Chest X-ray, PA view. Patient: 22 years old, sex M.
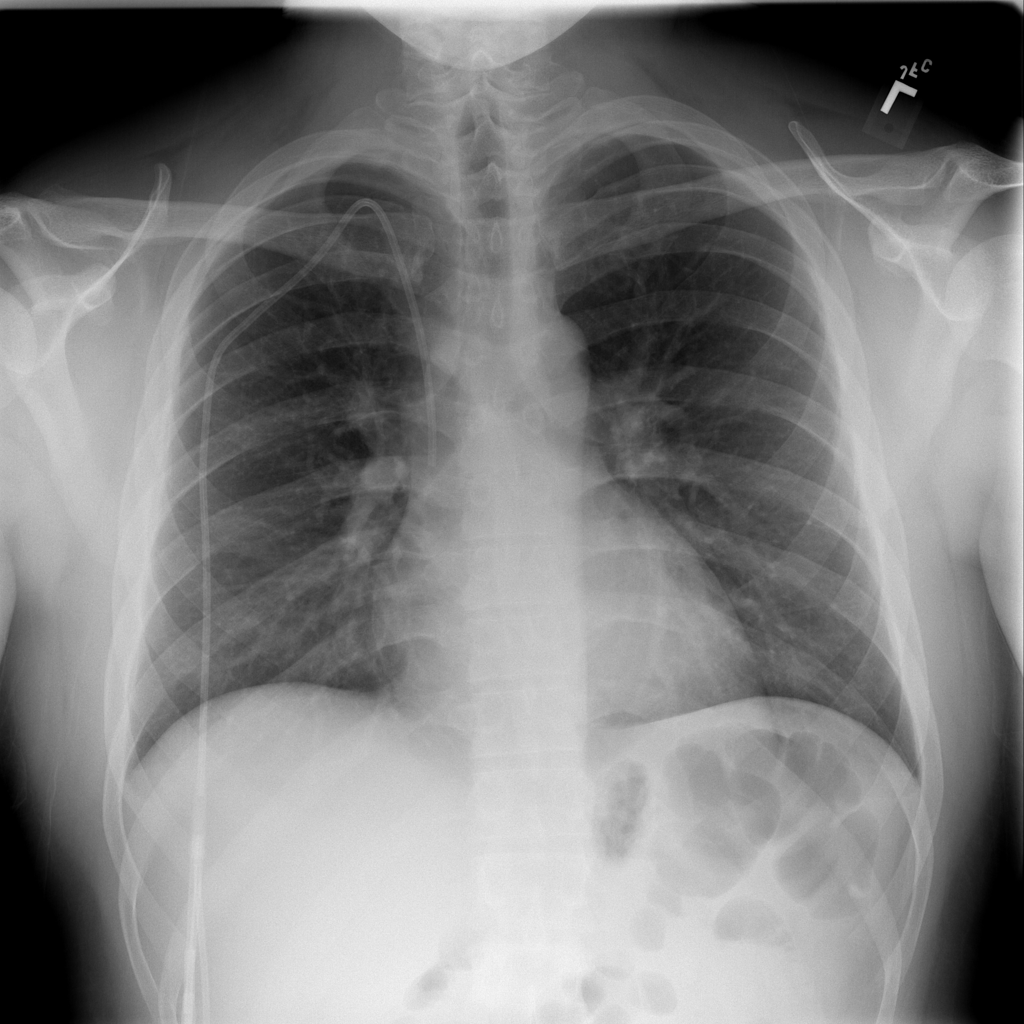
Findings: No Finding